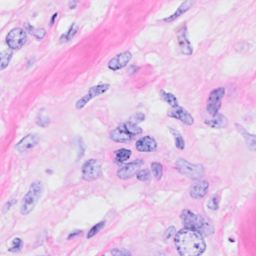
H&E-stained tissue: Breast